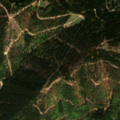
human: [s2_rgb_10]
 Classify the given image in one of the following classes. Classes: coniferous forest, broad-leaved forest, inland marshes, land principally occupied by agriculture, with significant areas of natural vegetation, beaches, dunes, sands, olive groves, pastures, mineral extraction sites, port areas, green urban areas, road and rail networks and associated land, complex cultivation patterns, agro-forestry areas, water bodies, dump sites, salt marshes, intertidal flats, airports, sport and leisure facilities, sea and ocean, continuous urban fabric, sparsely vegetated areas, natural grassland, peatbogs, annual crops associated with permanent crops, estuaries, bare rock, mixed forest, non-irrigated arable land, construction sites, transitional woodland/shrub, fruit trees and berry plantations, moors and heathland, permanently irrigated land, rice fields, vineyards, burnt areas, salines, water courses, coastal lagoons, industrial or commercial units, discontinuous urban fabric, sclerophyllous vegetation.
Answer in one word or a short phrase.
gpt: coniferous forest, mixed forest